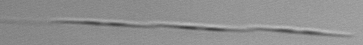
Label: Pseudo-nitzschia